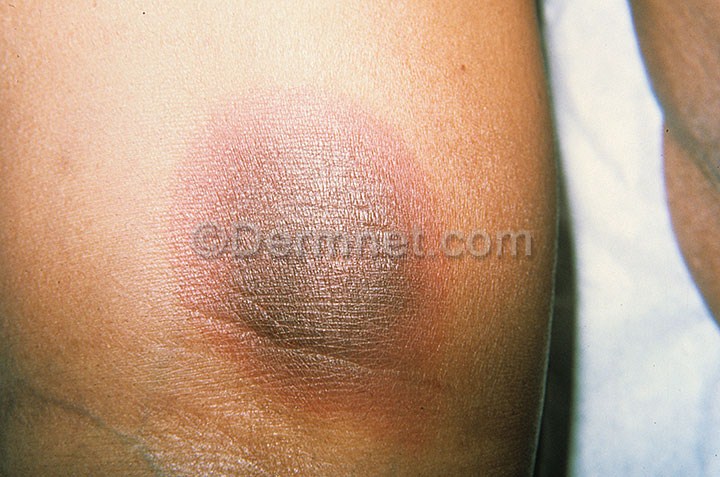
Disease: Exanthems and Drug Eruptions